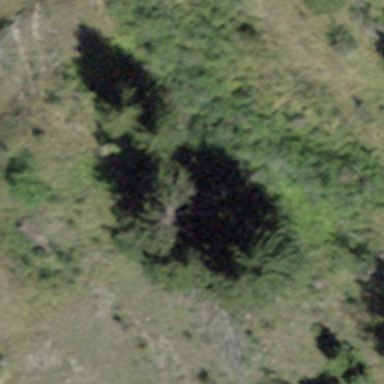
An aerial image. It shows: Forest area.